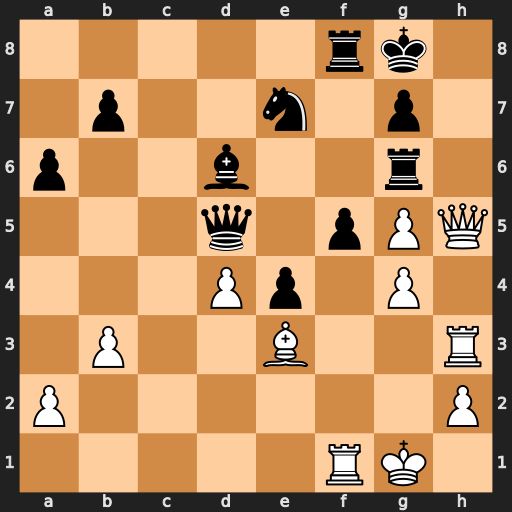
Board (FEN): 5rk1/1p2n1p1/p2b2r1/3q1pPQ/3Pp1P1/1P2B2R/P6P/5RK1
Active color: w
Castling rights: -
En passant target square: -
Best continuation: Qh7+ Kf7 gxf5 Ke8 fxg6 Rxf1+ Kxf1